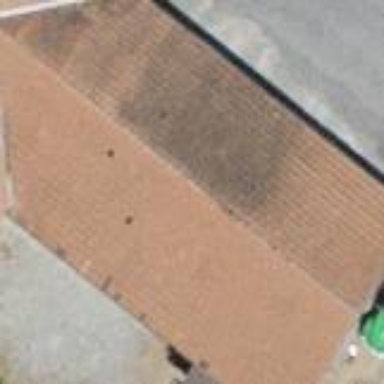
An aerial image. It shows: Rural barn.